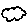
Label: cloud